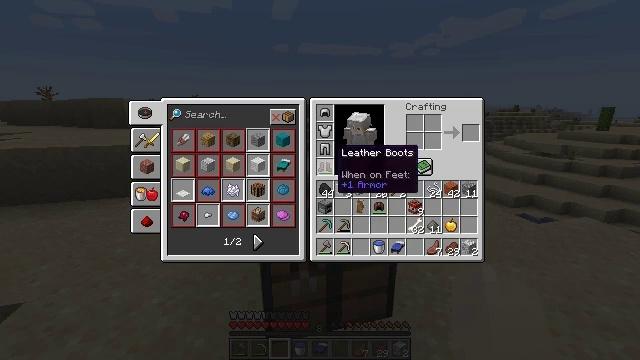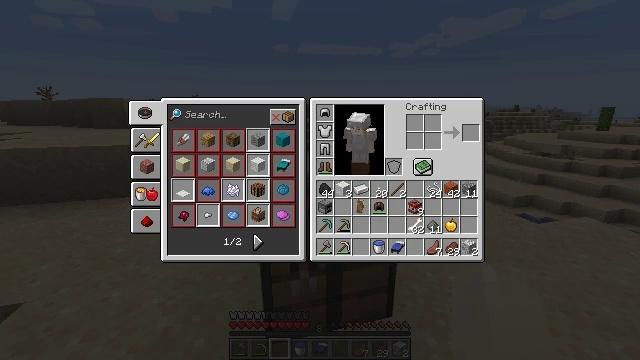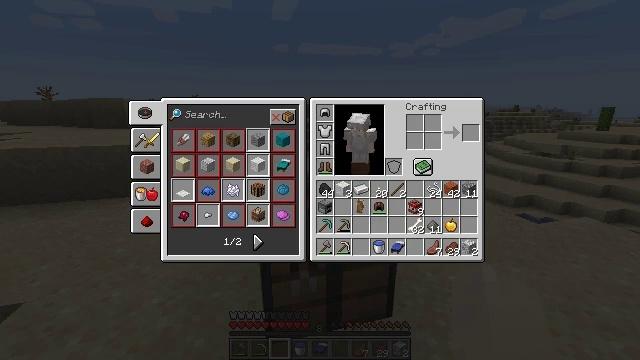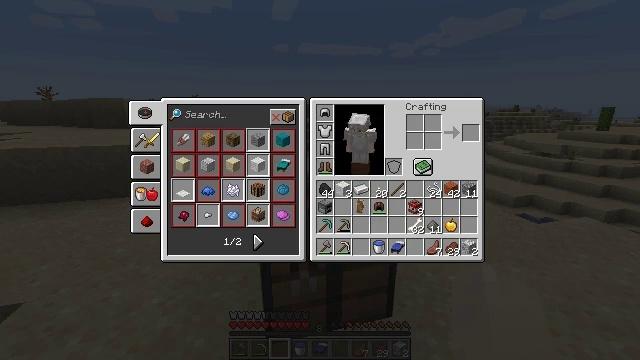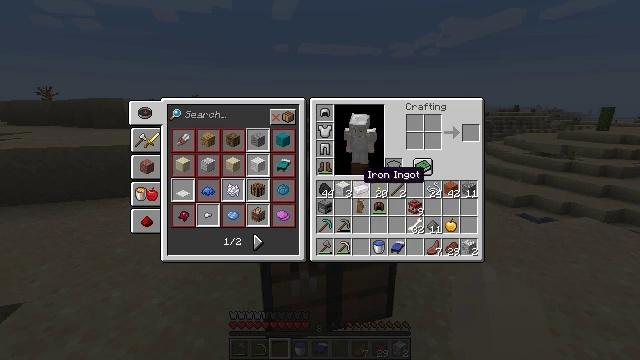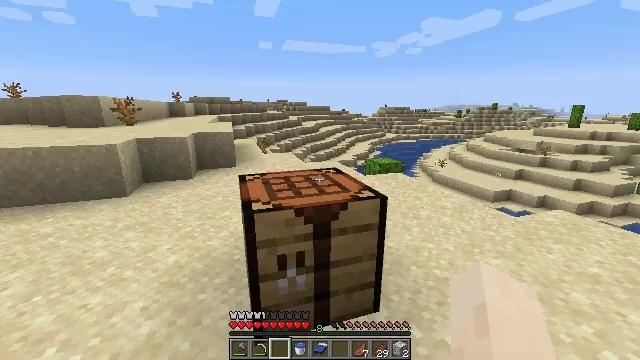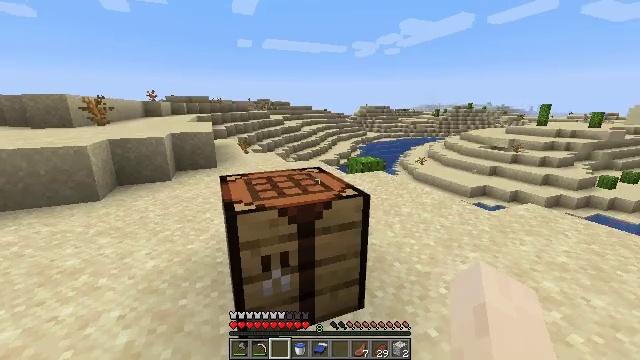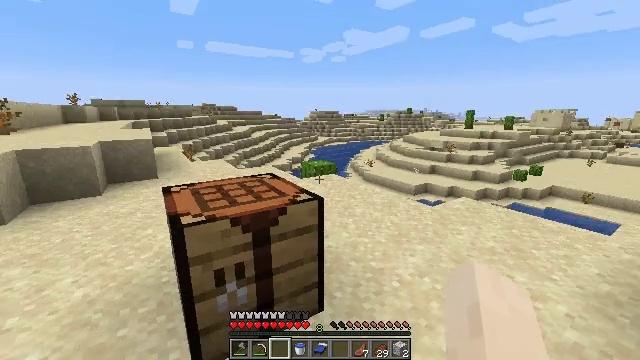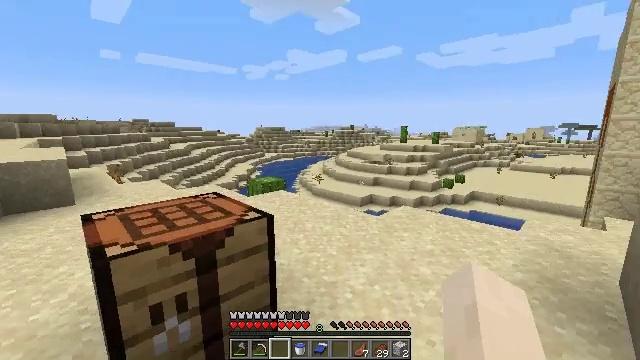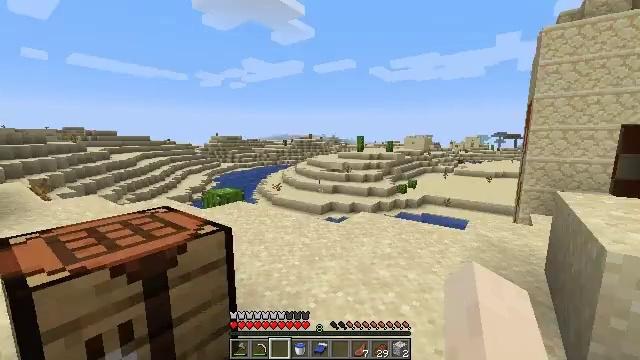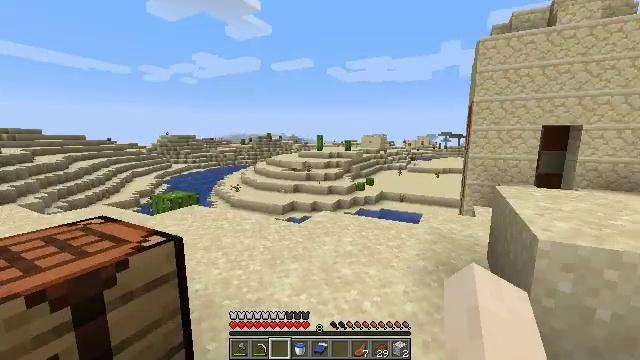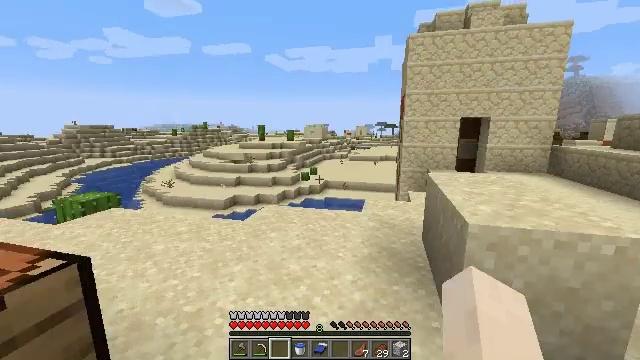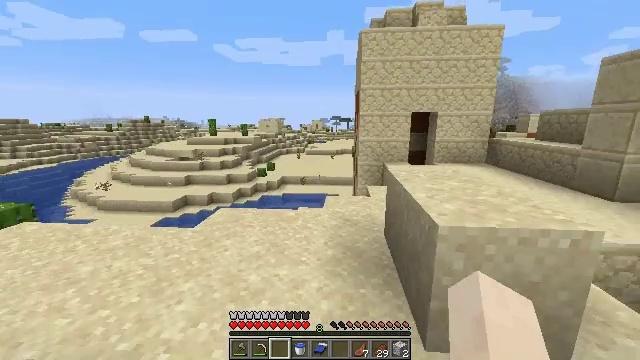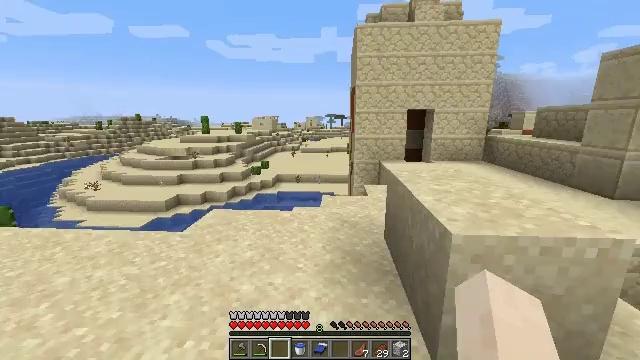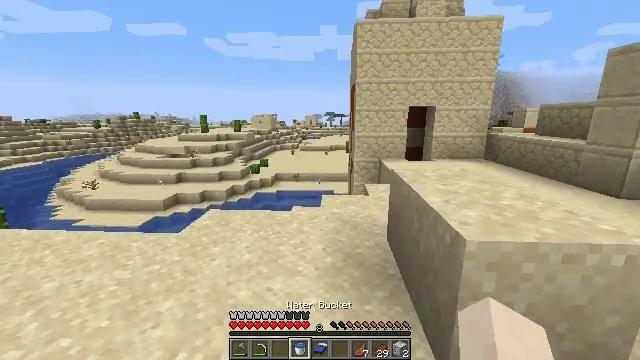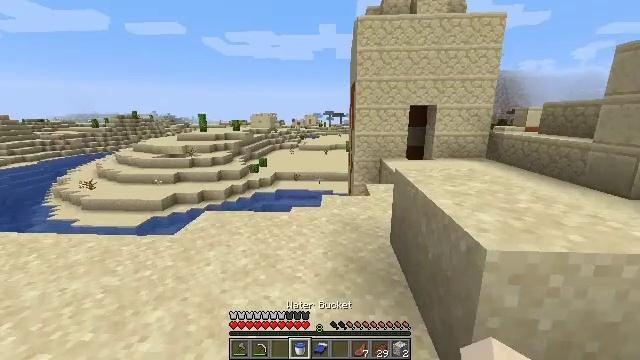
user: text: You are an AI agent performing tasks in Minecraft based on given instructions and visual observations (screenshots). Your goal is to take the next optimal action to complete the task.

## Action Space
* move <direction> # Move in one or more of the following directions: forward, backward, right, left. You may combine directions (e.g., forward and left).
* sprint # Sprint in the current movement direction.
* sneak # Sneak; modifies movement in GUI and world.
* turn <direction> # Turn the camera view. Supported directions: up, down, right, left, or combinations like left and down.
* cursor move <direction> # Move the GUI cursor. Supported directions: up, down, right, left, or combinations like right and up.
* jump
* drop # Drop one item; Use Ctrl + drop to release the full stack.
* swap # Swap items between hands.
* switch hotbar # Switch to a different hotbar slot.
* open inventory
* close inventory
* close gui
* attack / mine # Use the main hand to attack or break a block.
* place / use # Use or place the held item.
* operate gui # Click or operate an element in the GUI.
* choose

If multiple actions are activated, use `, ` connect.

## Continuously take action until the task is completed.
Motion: motion action
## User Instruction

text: Remove a leather helmet from the inventory.
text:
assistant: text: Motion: cursor move down
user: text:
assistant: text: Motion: cursor move down
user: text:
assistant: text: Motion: no_op
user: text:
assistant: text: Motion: cursor move right
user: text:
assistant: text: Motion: cursor move right
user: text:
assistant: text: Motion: turn right
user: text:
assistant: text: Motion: turn right and up
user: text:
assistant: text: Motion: turn right and up
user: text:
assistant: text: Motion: turn right and up
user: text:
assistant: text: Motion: move forward, turn right
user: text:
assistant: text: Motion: move forward, turn right and down
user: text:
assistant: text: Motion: move forward, turn right and down
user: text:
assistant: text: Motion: move forward, turn right
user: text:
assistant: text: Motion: move forward
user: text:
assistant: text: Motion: move forward
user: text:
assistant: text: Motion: move forward
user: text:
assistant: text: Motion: move forward
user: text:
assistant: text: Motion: move forward, turn left
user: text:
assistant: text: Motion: move forward, turn left and down
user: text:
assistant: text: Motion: turn down, close inventory
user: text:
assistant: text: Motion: close inventory
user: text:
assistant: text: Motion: cursor move right and down, close inventory
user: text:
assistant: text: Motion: cursor move right and down, open gui
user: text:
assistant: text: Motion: no_op
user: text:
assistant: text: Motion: cursor move down
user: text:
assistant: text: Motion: cursor move right
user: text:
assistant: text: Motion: cursor move right
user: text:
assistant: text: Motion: no_op
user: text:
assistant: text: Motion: no_op
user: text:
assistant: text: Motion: cursor move up